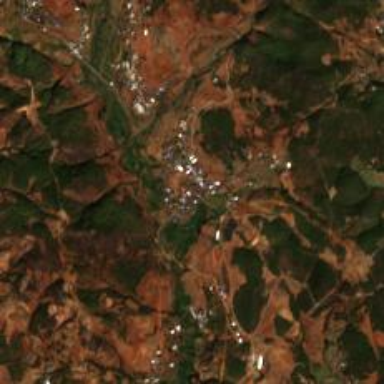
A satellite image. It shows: Village that is classified as township.